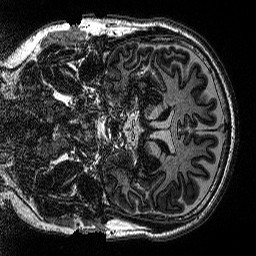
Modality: MP2RAGE
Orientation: coronal
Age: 37
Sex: male
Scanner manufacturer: siemens
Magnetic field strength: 3 T
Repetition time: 5 s
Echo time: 0.00298 s